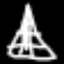
Label: The Eiffel Tower